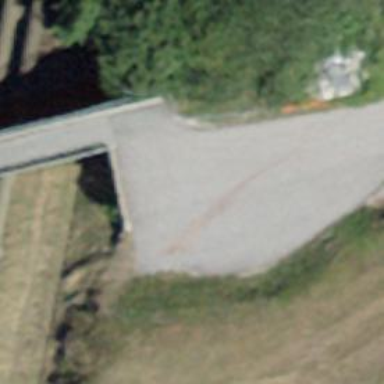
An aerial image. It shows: Track road with bridge. The track type is grade 3.